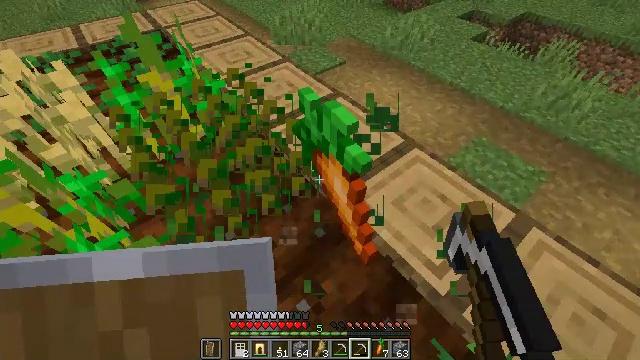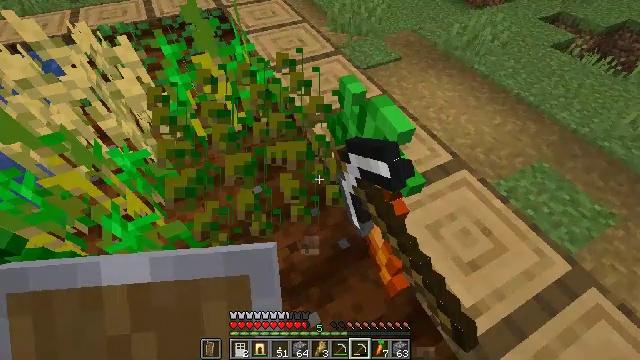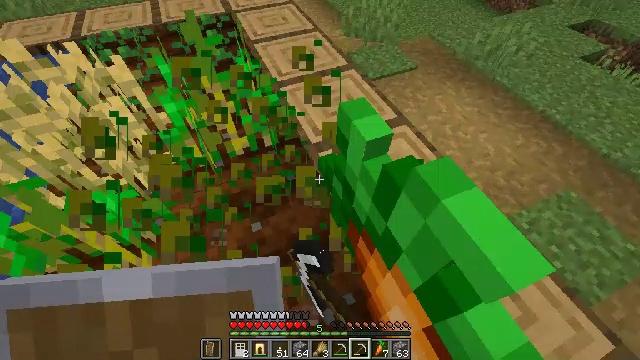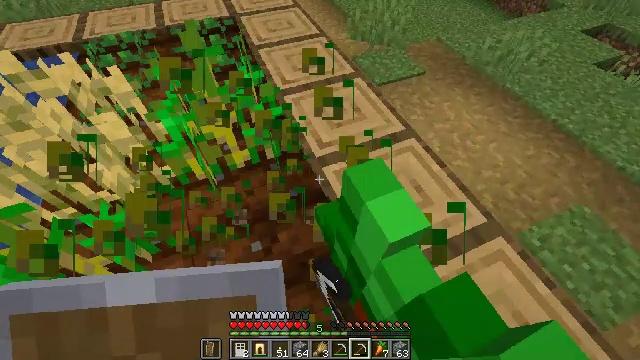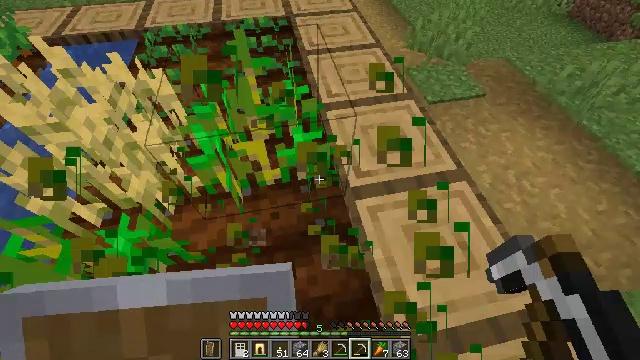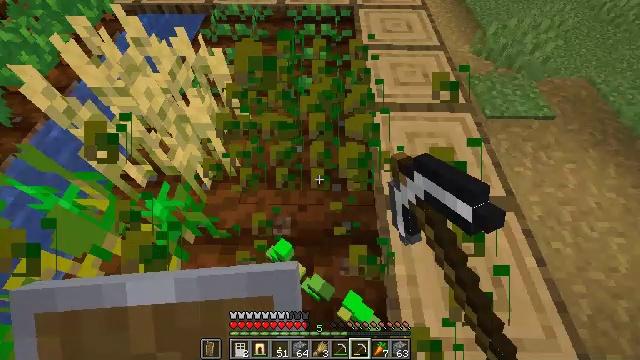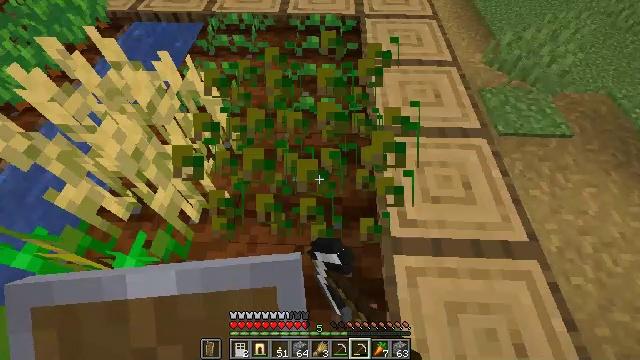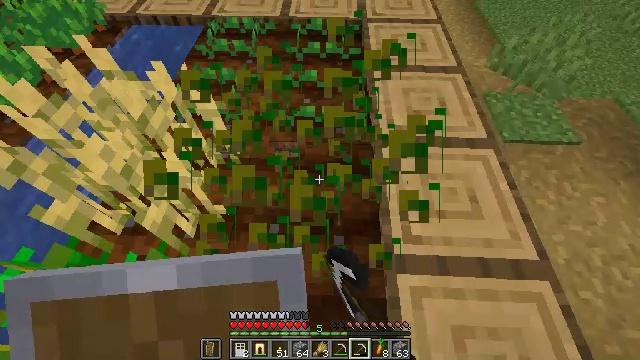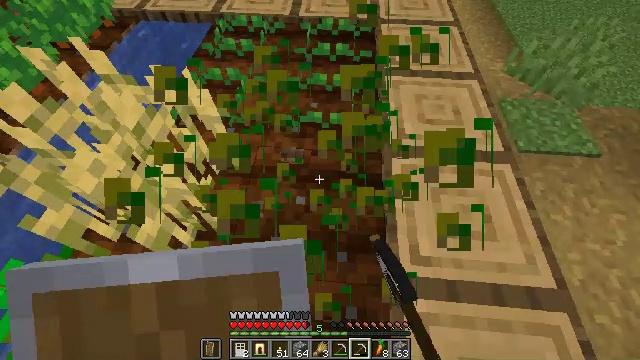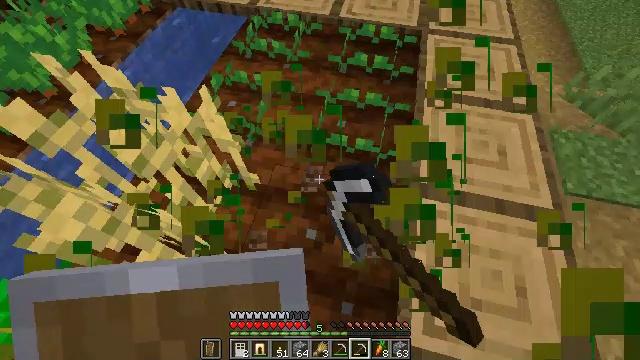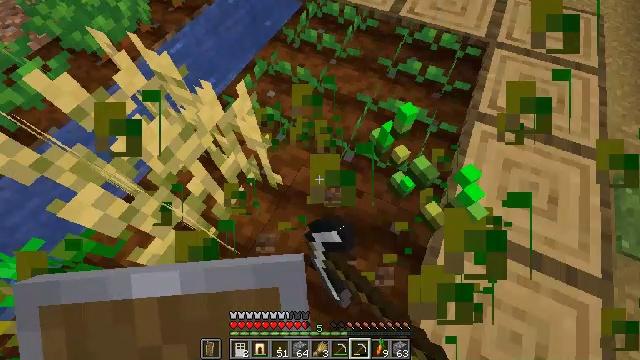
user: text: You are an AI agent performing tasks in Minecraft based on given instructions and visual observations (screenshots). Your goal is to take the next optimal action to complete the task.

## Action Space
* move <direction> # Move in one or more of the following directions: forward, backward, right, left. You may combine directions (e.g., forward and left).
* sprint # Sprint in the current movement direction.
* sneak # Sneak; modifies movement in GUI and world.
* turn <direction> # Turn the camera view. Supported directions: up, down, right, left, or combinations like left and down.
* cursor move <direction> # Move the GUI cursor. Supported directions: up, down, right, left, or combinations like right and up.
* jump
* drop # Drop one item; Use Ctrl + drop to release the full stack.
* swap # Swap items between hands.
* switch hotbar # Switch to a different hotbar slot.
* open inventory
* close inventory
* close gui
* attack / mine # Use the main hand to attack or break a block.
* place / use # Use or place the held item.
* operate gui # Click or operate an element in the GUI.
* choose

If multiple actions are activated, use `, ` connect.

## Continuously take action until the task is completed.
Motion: motion action
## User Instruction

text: Get wheat from the farmland.
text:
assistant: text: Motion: move forward, turn left and down, attack / mine
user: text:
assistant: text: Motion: move forward, turn left, attack / mine
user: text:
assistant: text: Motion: move forward, turn left, attack / mine
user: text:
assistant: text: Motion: move forward, turn left, attack / mine
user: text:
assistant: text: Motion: move forward, turn left and down, attack / mine
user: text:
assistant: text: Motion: move forward, turn left, attack / mine
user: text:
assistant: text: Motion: move forward, attack / mine
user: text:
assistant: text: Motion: move forward, turn left, attack / mine
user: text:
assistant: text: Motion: move forward, turn left and down, attack / mine
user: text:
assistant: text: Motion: move forward, turn left and down, attack / mine
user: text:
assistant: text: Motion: attack / mine